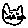
Label: cat